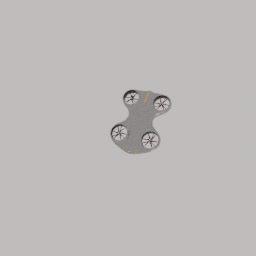
Label: mechanical